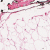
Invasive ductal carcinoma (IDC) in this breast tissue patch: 0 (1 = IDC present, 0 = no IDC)